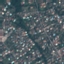
Label: Residential